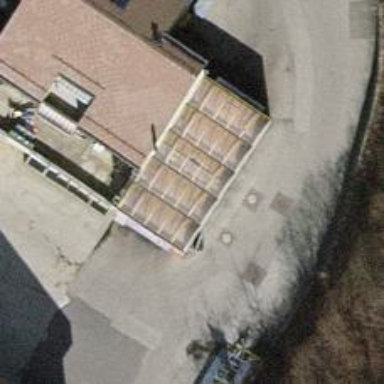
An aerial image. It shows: Car wash facility.